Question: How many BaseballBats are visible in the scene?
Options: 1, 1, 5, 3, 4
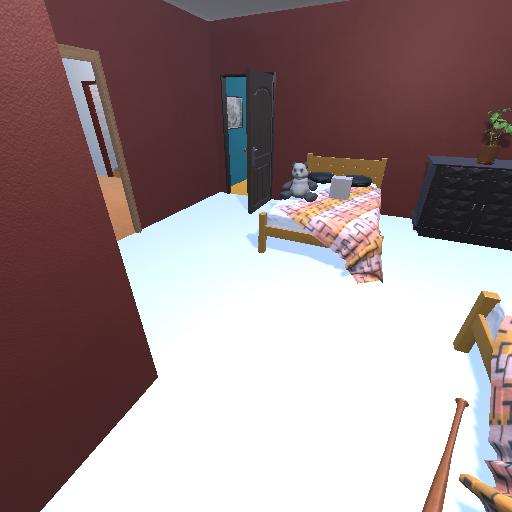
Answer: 1